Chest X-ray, PA view. Patient: 53 years old, sex M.
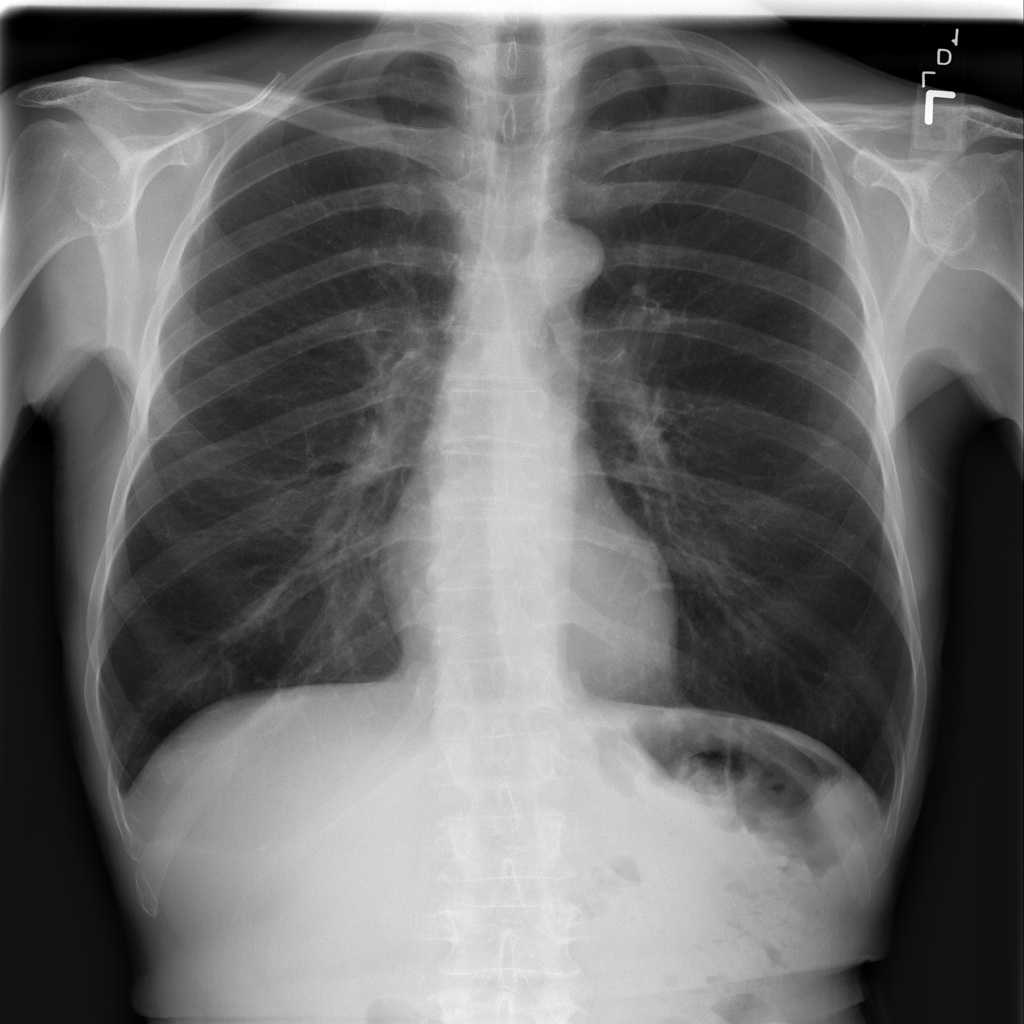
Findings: No Finding